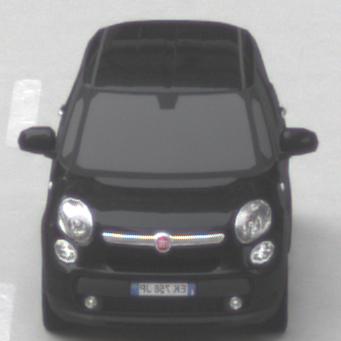
Make: Fiat
Model: 500L 1.4 16V
Detailed model: 500L (199)
Model produced from: 2012/10
Model produced until: 2017/05
Doors: 5
Color: black
Road condition: dry road
Daytime: midday
Contrast: low contrast